Question: Assume that there are a large number of photos (+500,000). The structure of photos folders are considered as case no. 1 and 2 where number of black circles are constant (do not change) and number of red circles are increasing. As it is seen in the picture, photos are copied in red and black circles in case no. 1 and 2, respectively. Could you please give me your comments on the folder structure of photos? Is there a better structure that you would propose?

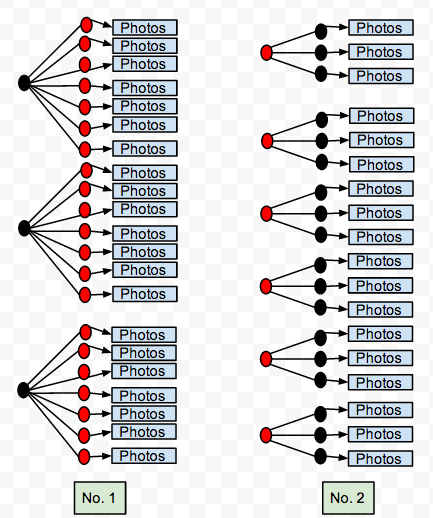
Answer: There is no right answer that fits all cases. But here are some questions, that may help you find what is right for you:
- - -